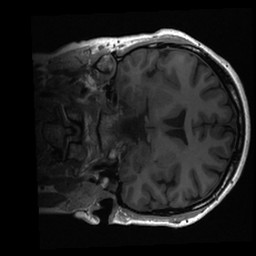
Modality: T1w
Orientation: coronal